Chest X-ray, PA view. Patient: 52 years old, sex F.
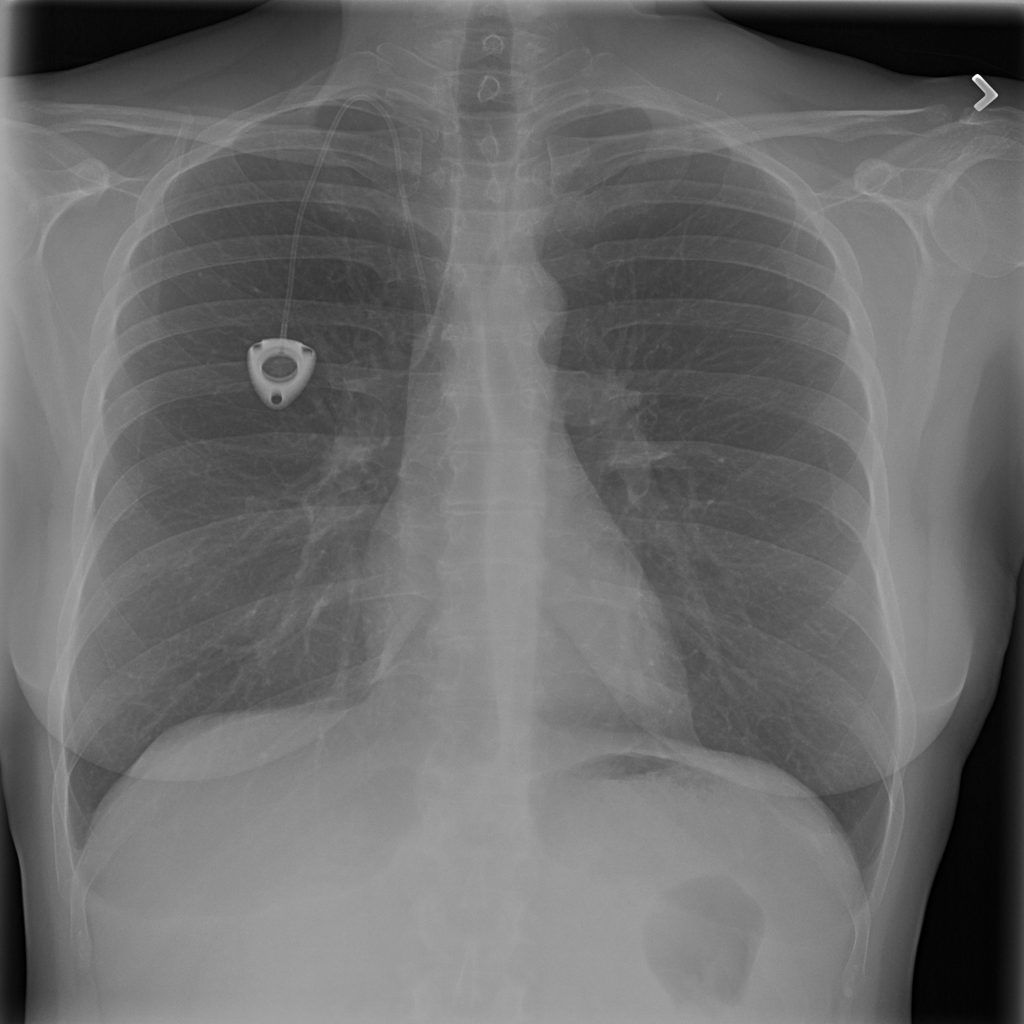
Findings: Mass